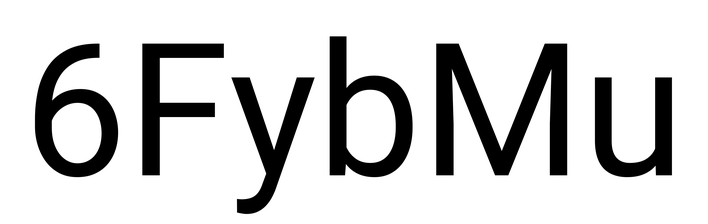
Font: Roboto_Regular